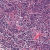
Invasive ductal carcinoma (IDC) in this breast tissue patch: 1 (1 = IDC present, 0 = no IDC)